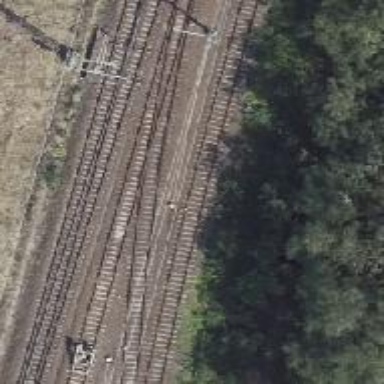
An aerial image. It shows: Railway track.